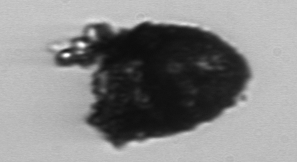
Label: Stenosemella_pacifica